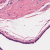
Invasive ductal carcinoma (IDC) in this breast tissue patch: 0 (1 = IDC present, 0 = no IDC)